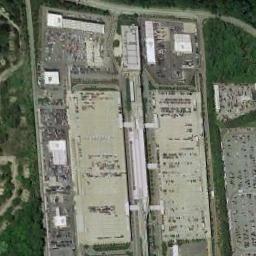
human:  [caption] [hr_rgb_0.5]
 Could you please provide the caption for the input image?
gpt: Eighty percent of the parking spaces in the parking lot are occupied .

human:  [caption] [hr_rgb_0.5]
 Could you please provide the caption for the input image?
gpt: The parking lot is next to some trees .

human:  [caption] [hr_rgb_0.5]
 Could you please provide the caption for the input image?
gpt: There are many trees around the parking lot .

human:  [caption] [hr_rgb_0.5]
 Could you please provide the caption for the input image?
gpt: Some parking lots with lots of parked cars are surrounded by some forests .

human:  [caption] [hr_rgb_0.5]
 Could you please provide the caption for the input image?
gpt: There are some green trees and white buildings beside the parking lot .